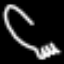
Label: fork